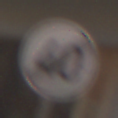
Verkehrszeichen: EndeGeschwindigkeit40
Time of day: Midday
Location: Outdoor (Urban)
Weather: Clear
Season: NotSpecified
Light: Natural